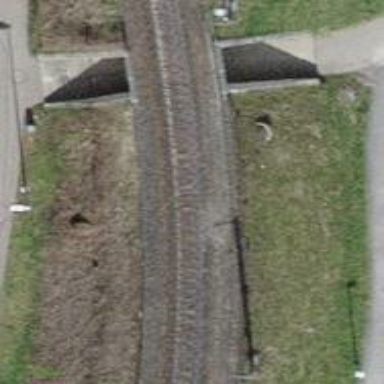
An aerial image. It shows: Narrow gauge railway bridge with electrified contact lines.